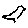
Label: bird